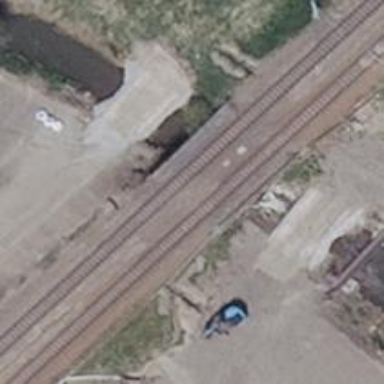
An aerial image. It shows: Railway bridge with electrified contact lines.